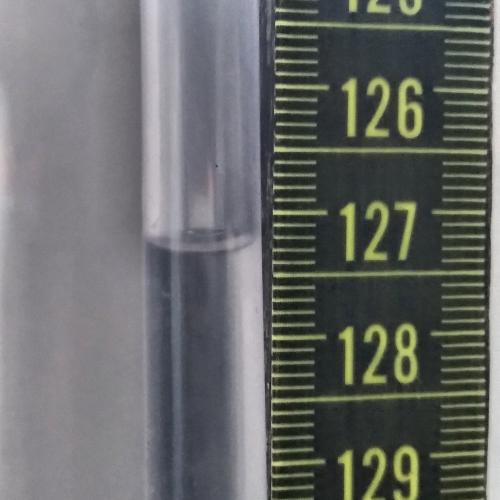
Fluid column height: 127.2 cm